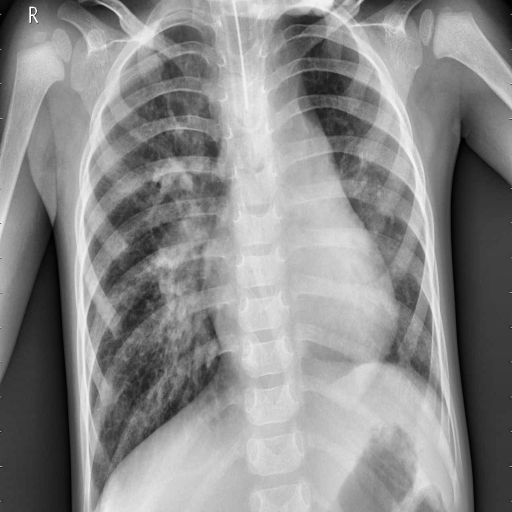
Finding: PNEUMONIA